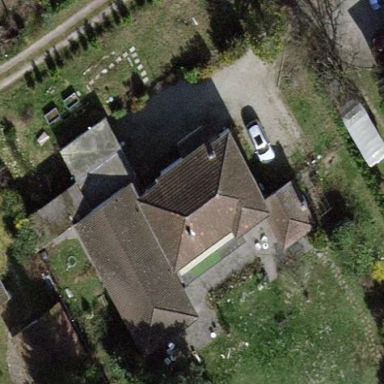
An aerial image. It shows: Simple and straightforward house.